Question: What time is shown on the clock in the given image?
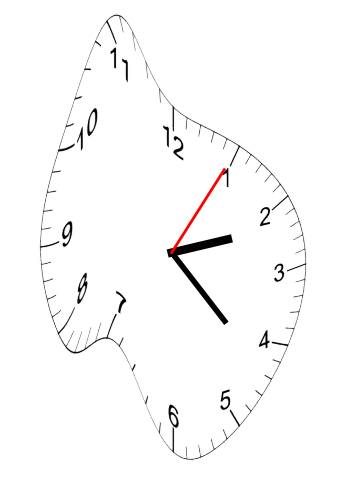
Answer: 02:22:05